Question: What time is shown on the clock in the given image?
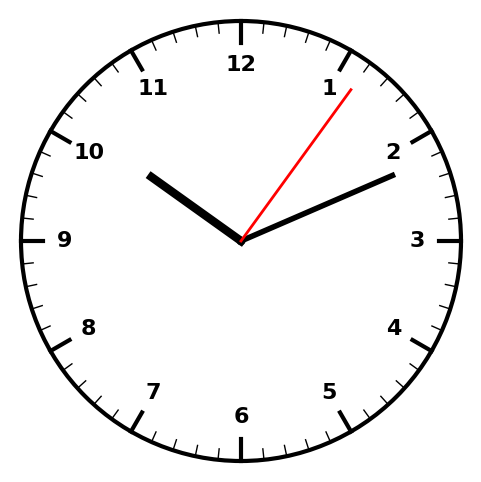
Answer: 10:11:06